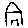
Label: house